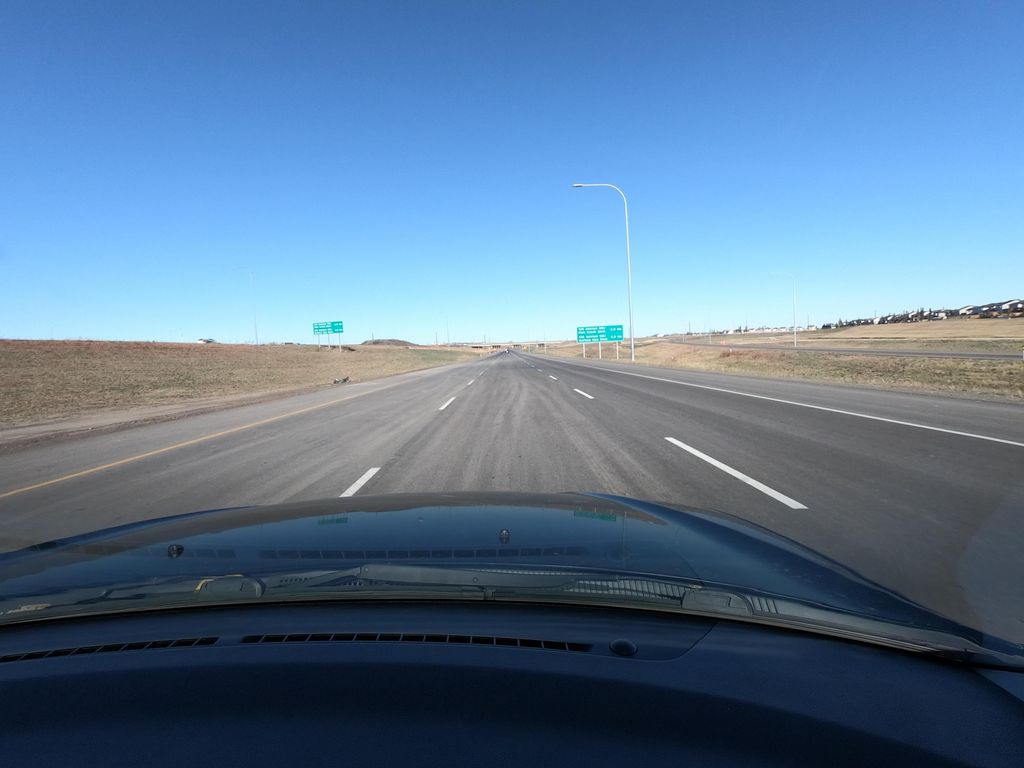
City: calgary